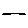
Label: line